Modality: planning_CT
Slice 34 of 105
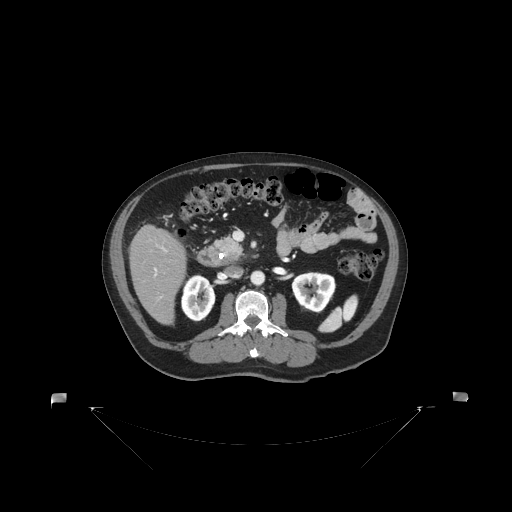